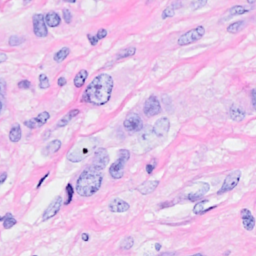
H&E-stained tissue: Breast